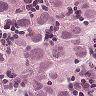
Metastatic tissue present: yes